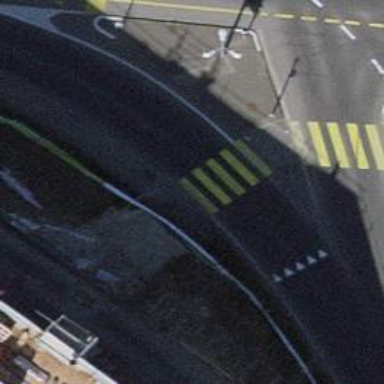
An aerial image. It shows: Marked crossing on footway.